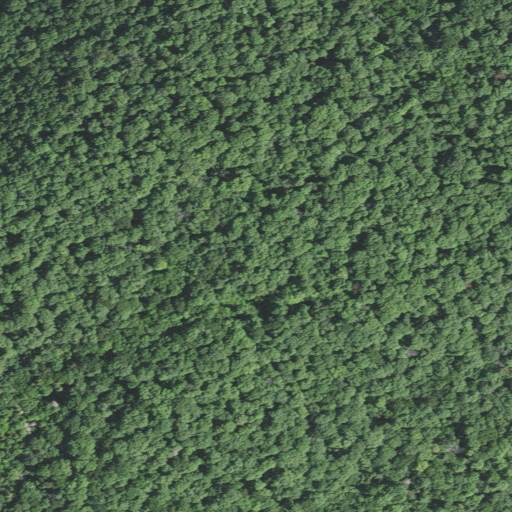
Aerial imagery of mountain in Michigan named Mount Desor containing deciduous forest and mixed forest